Question: Hey guys... today is my first day hacking away on the iphone SDK. Having a blast but have a quick question.
I'm trying to move an UIView around the screen dynamically by sending it information from a slider. My slider is working fine but I cant seem to figure out how to get the UIView to move.
My .h file...
'''
@interface Slider_BallViewController : UIViewController
{
IBOutlet UISlider *theslider;
IBOutlet UITextField *ytext;
IBOutlet UIView *theball;
}
- (IBAction)moveVert:(id)sender;
'''
My .m file...
'''
- (IBAction)moveVert:(id)sender
{
int progressAsInt = (int)(theslider.value);
NSString *newText = [[NSString alloc] initWithFormat:@"%d", progressAsInt];
ytext.text = newText;
theball.frame.origin.y += progressAsInt;
}
'''
I get an error on the frame.origin line in my .m file that says... lvalue required as left operand assignment. Not sure what im doing wrong.
Any help is great, thanks.

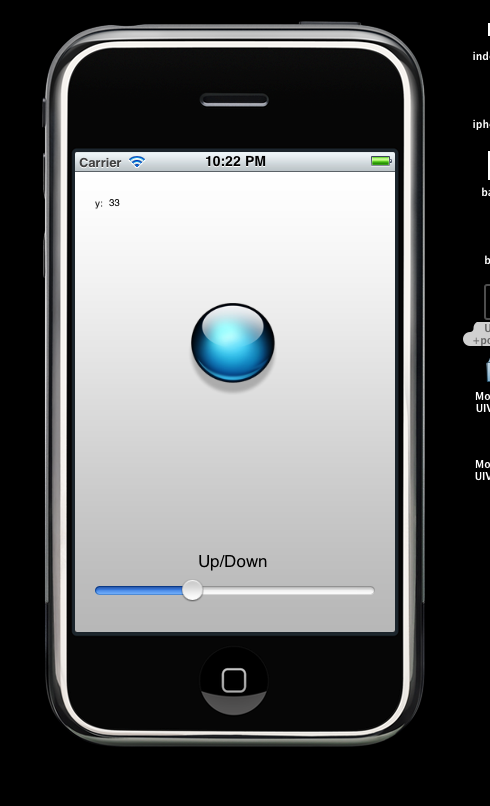
Answer: If you want to modify a UIView's frame property, you should do it by following:
'''
CGRect curFrame = theball.frame;
curFrame.origin.y += progressAsInt;
theball.frame = curFrame;
'''